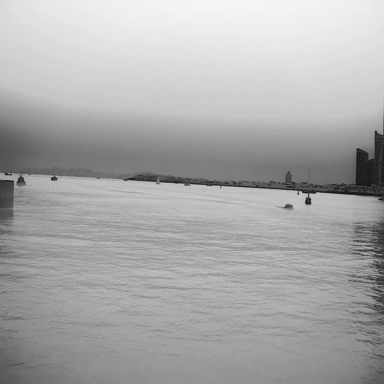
There are eight canoes in the infrared image.